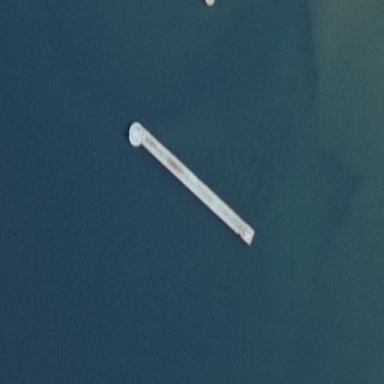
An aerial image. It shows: Breakwater structure.